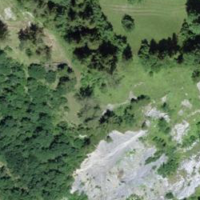
EUNIS habitat code: 23
Species observed at this site:
Phylloscopus collybita
Turdus philomelos
Gypaetus barbatus
Periparus ater
Erithacus rubecula
Dendrocopos major
Regulus regulus
Nucifraga caryocatactes
Turdus viscivorus
Regulus ignicapilla
Sitta europaea
Fringilla coelebs
Picus viridis
Ficedula hypoleuca
Turdus merula